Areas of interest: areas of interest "CPC Zhaozhuang Community Committee"
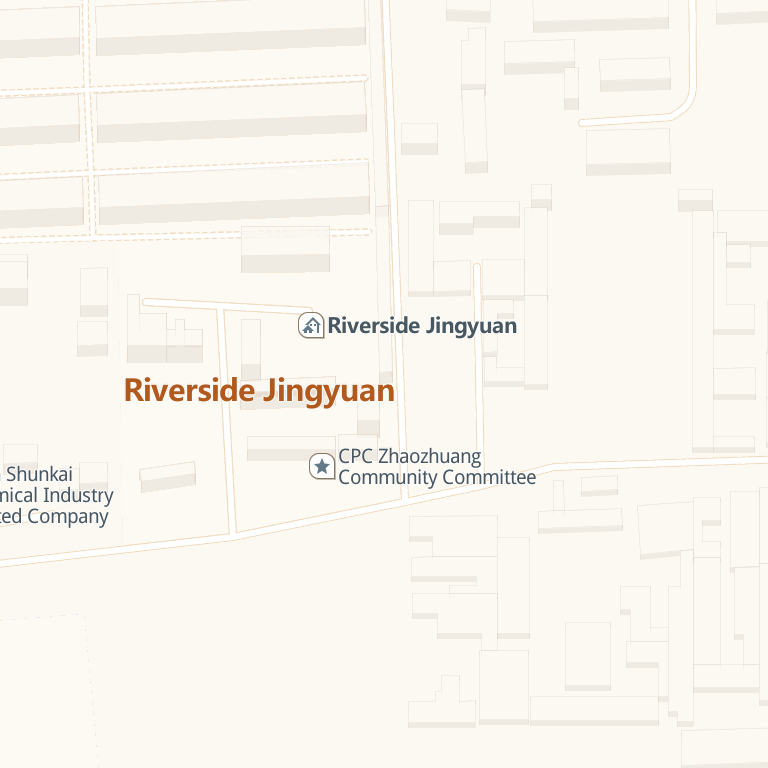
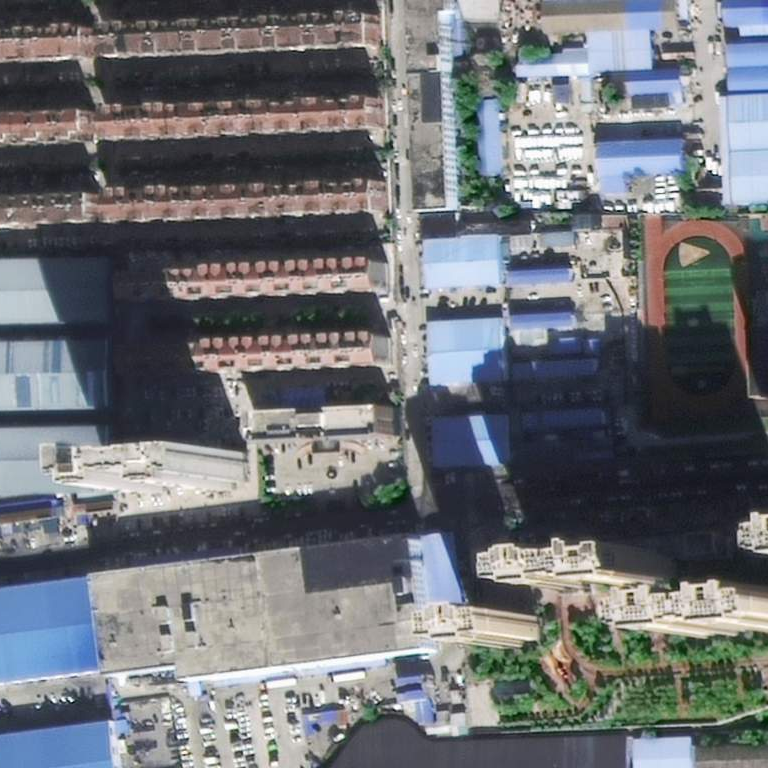